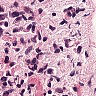
Metastatic tissue present: yes